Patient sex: M
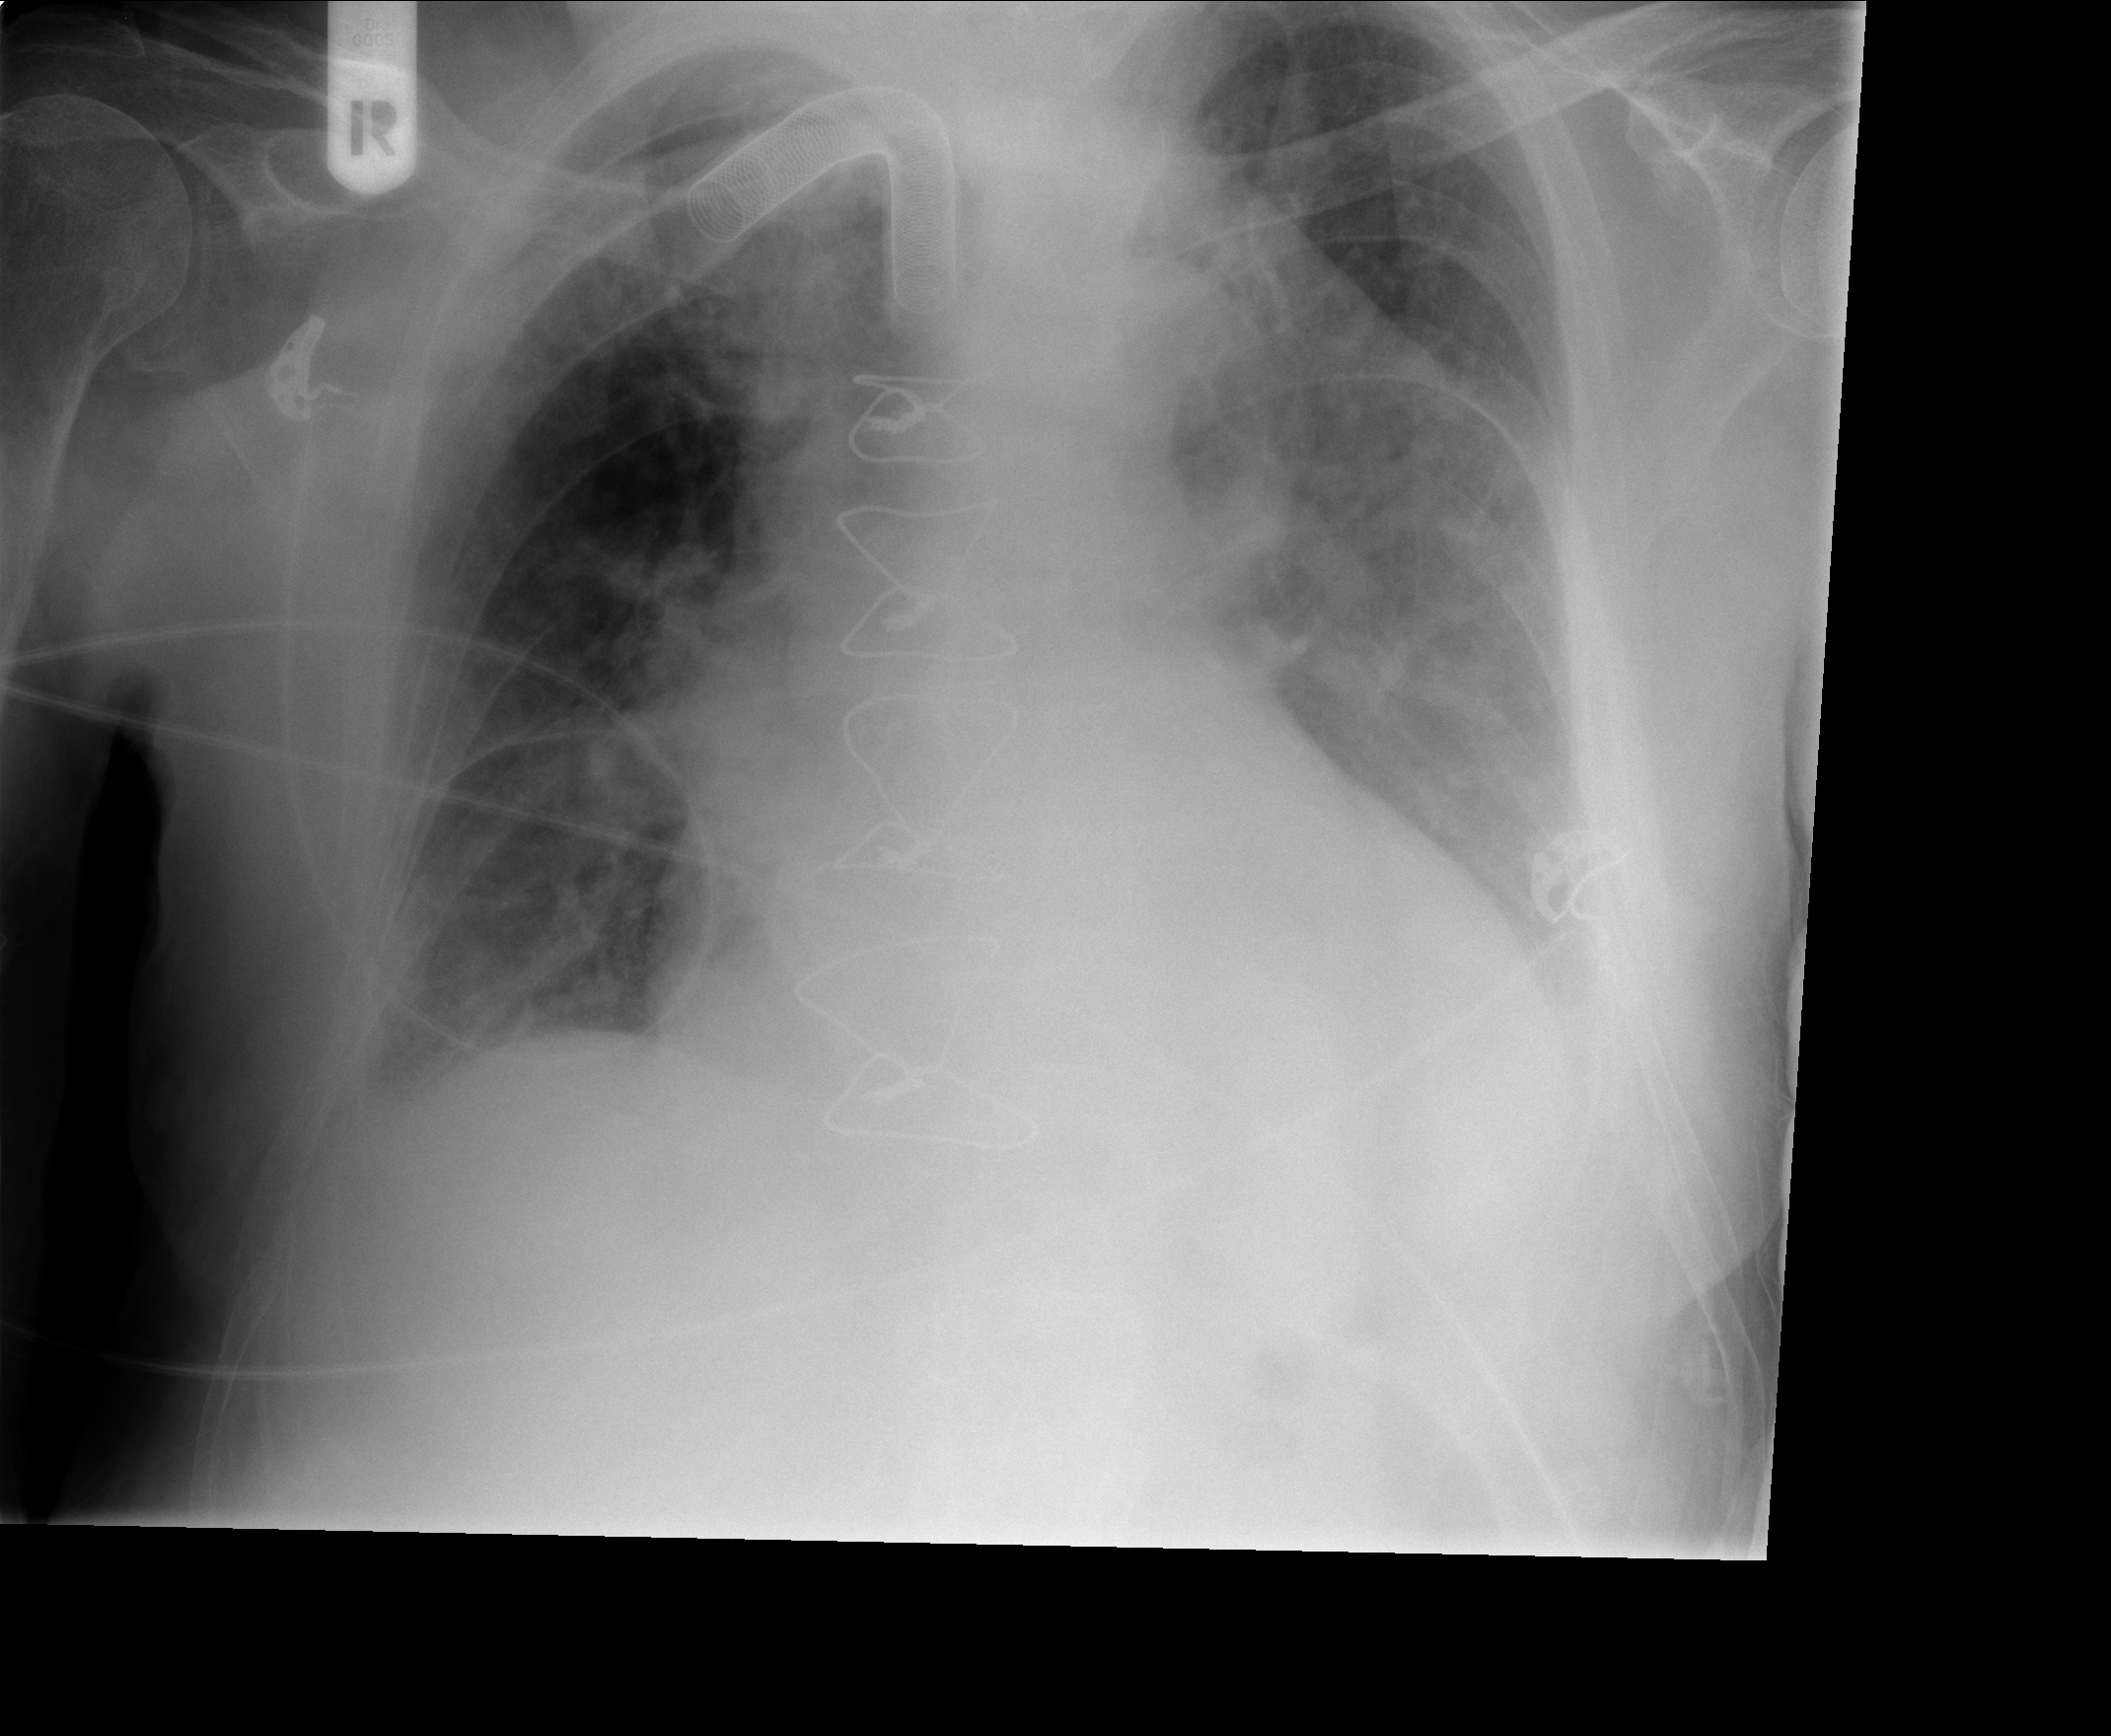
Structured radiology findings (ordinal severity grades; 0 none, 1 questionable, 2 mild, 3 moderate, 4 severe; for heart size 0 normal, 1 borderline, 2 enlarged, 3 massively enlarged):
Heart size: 2
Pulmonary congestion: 2
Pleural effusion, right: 1
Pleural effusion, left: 1
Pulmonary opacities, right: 2
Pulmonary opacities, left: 2
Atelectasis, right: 2
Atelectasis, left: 2